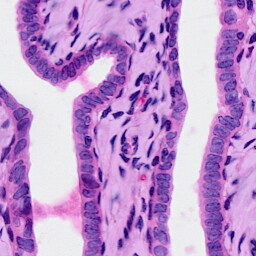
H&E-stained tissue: Ovarian